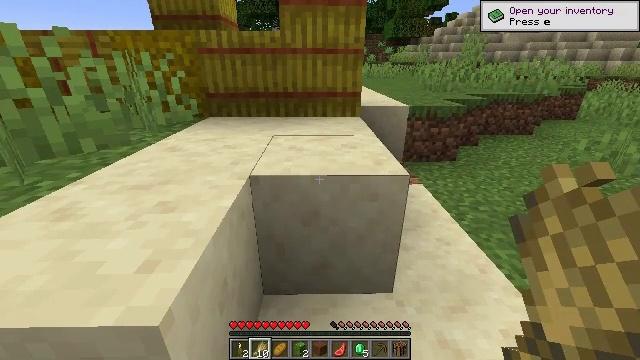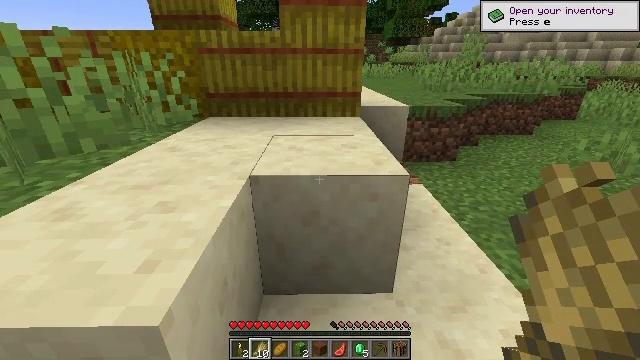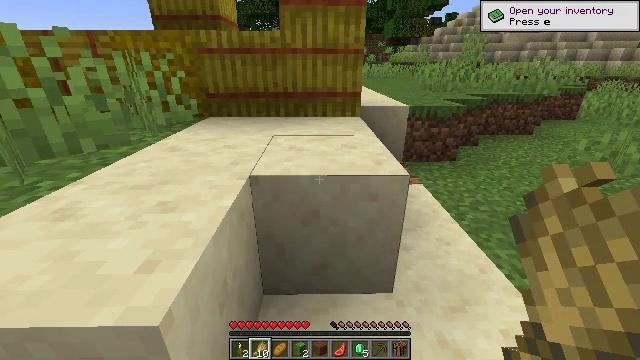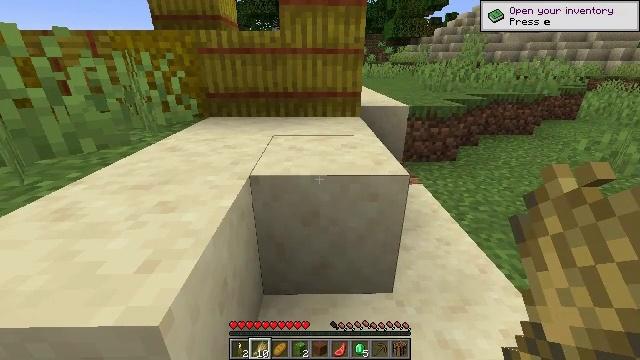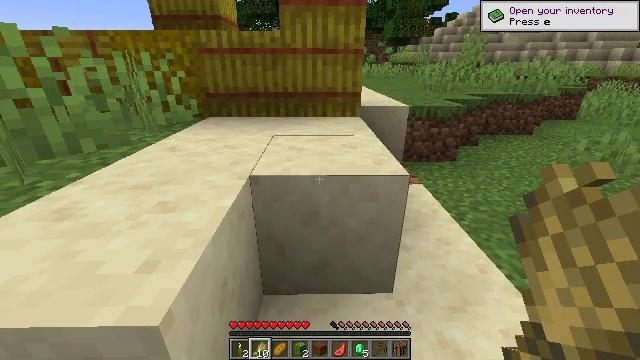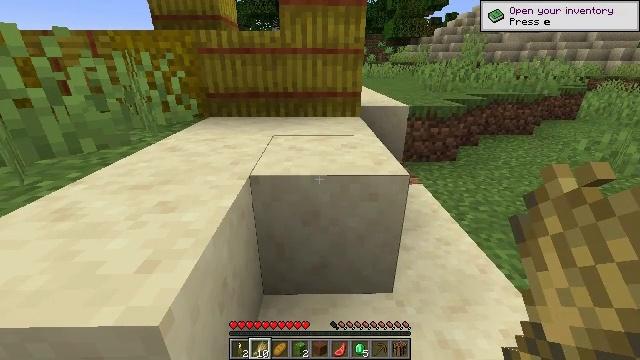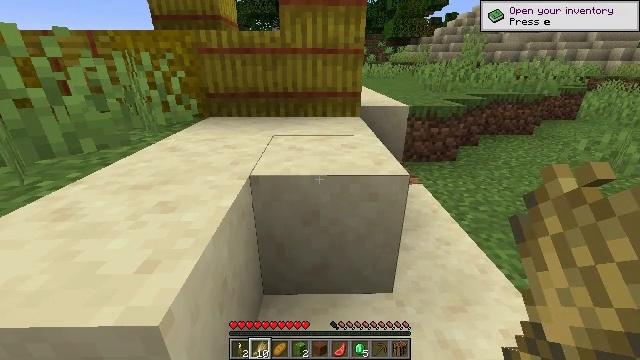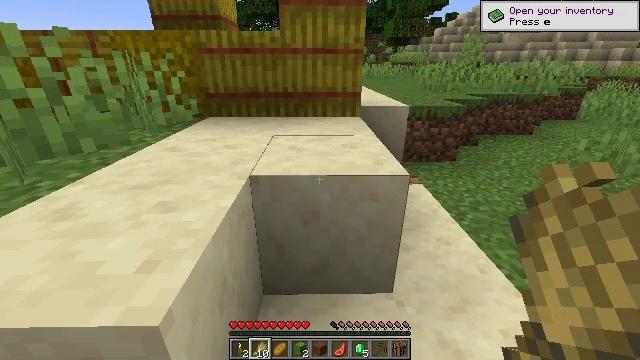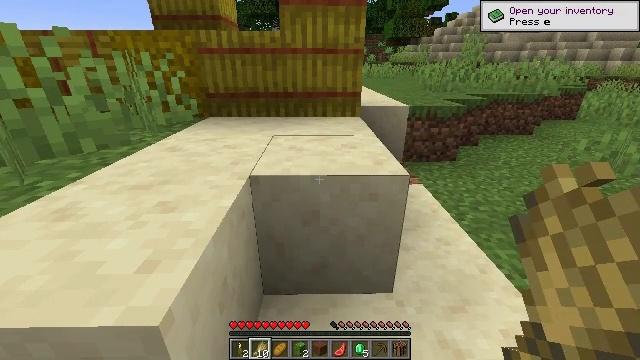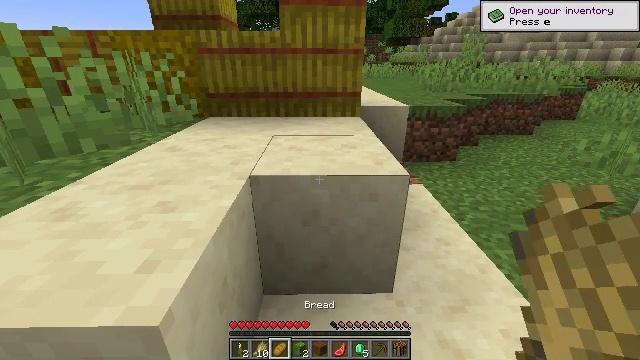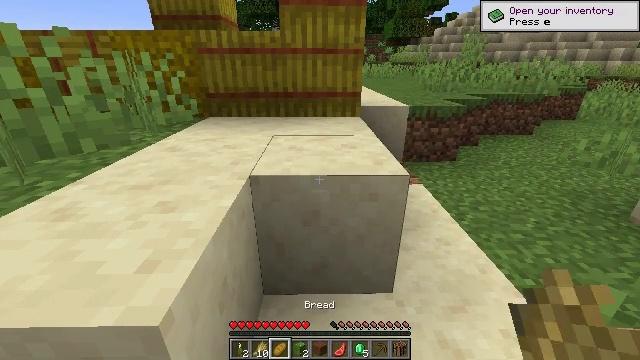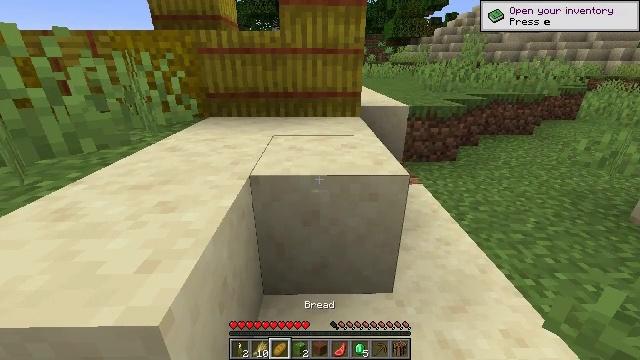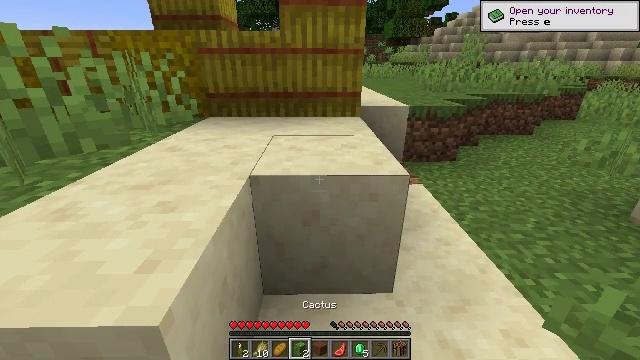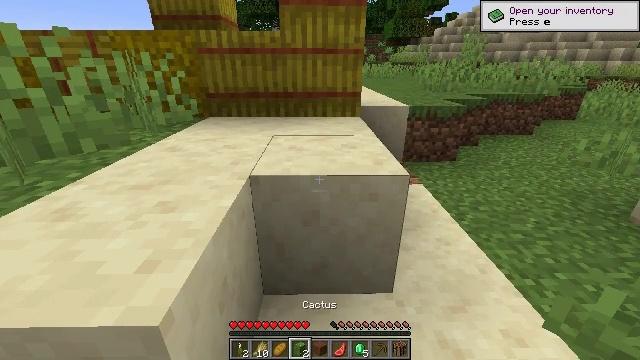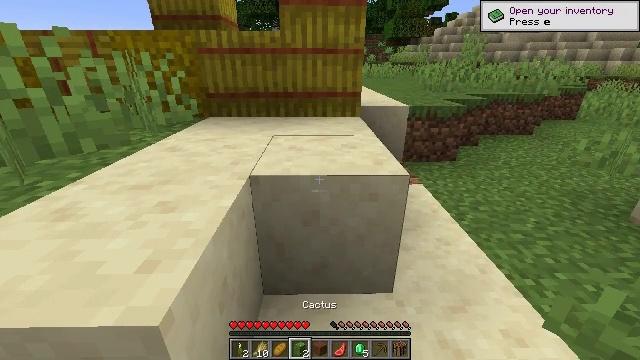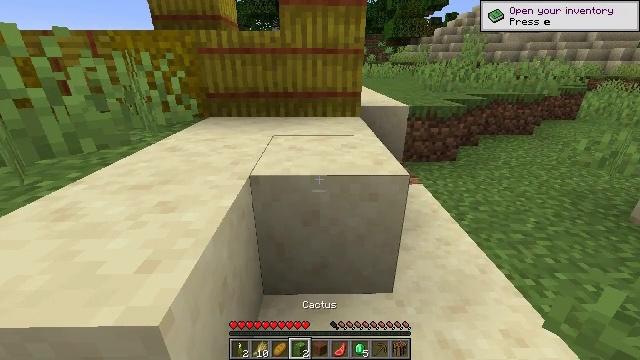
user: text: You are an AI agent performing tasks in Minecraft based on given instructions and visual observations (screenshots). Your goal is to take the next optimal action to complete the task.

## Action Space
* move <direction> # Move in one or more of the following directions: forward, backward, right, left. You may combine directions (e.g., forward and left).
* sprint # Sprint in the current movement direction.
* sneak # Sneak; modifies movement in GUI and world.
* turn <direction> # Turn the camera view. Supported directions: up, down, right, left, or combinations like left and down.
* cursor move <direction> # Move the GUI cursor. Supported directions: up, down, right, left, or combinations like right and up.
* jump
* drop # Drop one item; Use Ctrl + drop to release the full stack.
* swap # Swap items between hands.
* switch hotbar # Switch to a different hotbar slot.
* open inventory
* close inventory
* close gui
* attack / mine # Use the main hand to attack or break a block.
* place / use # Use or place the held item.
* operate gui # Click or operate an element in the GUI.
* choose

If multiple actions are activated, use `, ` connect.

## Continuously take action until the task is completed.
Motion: motion action
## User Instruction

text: Break the smooth sandstone to collect it.
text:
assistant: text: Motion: no_op
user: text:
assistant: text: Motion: no_op
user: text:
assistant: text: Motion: no_op
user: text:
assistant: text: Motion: no_op
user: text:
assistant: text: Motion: no_op
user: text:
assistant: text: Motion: no_op
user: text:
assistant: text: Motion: no_op
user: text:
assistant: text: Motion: no_op
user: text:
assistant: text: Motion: no_op
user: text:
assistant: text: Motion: no_op
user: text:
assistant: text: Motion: no_op
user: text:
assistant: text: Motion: no_op
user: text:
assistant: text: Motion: no_op
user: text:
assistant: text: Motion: no_op
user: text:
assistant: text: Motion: no_op
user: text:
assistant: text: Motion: no_op
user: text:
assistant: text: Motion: no_op
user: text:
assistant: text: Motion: no_op
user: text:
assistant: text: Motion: no_op
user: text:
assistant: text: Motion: no_op
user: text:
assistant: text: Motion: no_op
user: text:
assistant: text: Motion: no_op
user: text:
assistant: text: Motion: no_op
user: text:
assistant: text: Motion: no_op
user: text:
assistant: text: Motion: no_op
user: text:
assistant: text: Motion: no_op
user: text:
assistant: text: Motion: no_op
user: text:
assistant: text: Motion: no_op
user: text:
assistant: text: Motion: no_op
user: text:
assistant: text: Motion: no_op